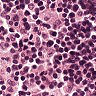
Metastatic tissue present: no